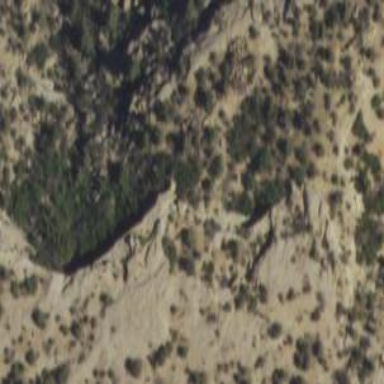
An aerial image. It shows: Cliff in nature.